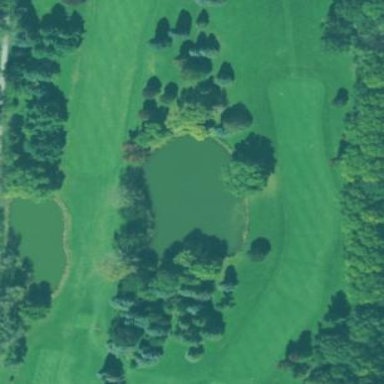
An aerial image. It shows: Serene pond surrounded by nature.